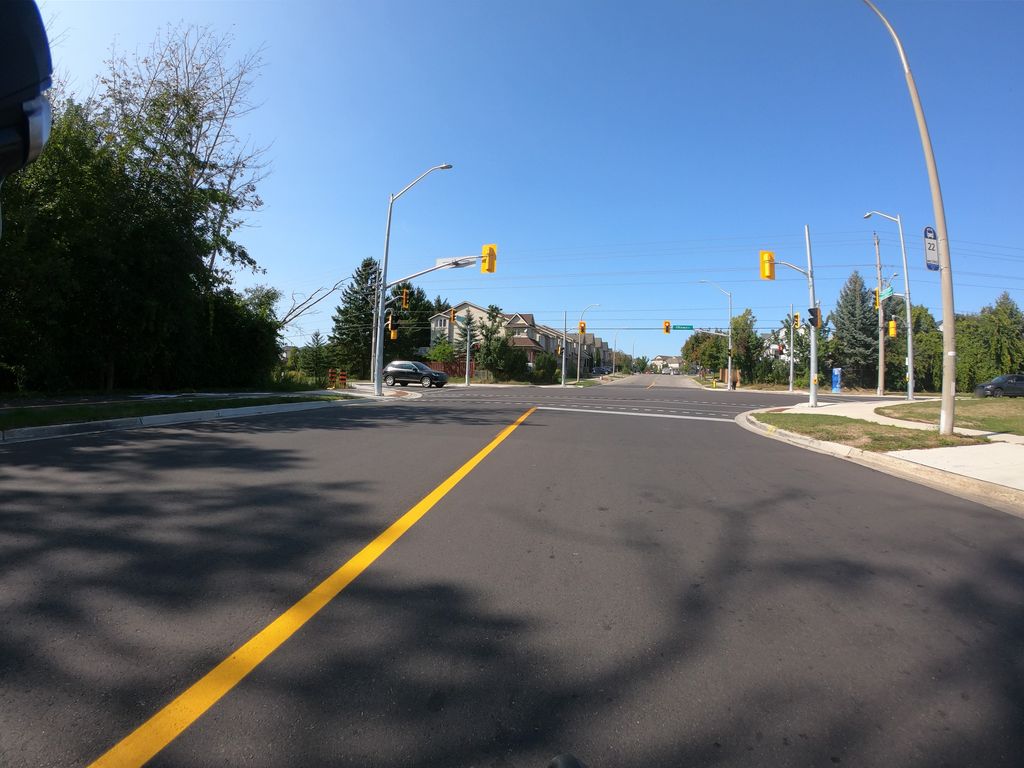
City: kitchener-waterloo